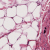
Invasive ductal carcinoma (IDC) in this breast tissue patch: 0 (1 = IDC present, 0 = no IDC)